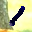
Label: 1